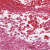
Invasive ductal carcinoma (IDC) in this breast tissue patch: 0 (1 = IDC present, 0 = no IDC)